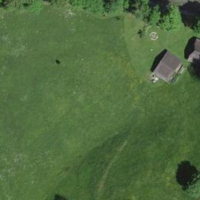
EUNIS habitat code: 24
Species observed at this site:
Ajuga reptans